Field crop: tomato
Growth stage: 1
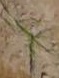
Species: cyperus